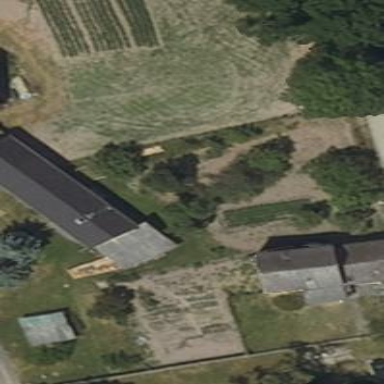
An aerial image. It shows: Shed.